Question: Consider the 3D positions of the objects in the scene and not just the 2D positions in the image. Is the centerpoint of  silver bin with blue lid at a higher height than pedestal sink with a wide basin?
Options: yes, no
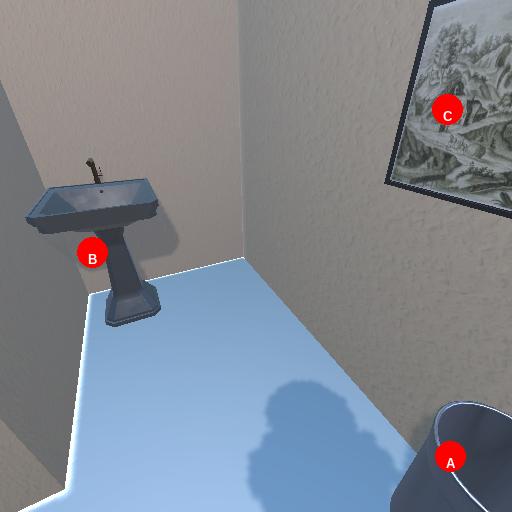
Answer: yes